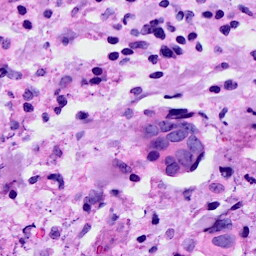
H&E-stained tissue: Breast